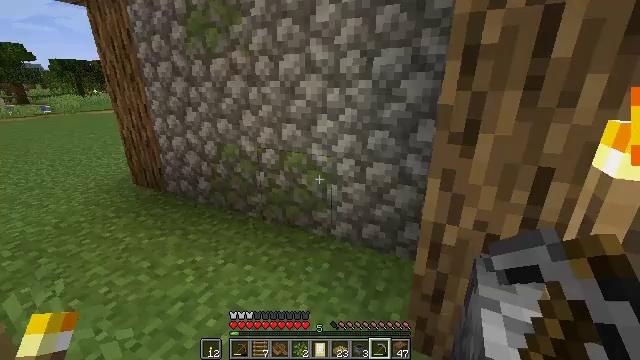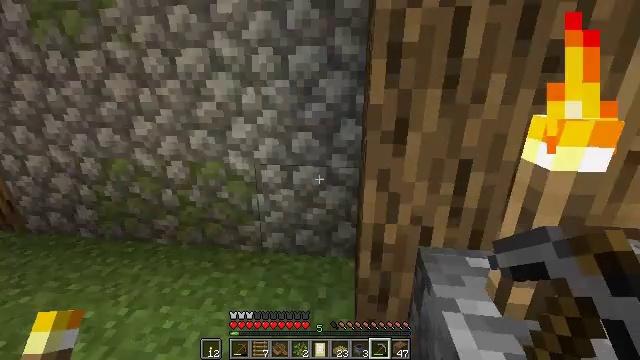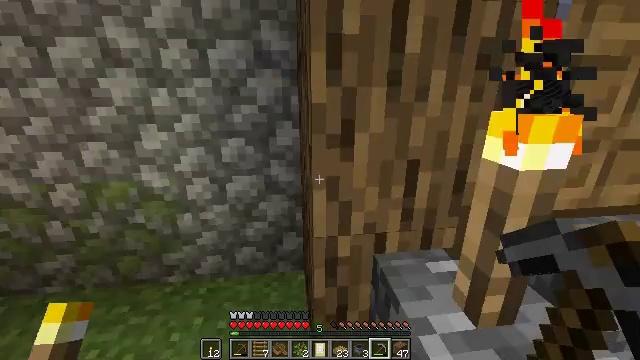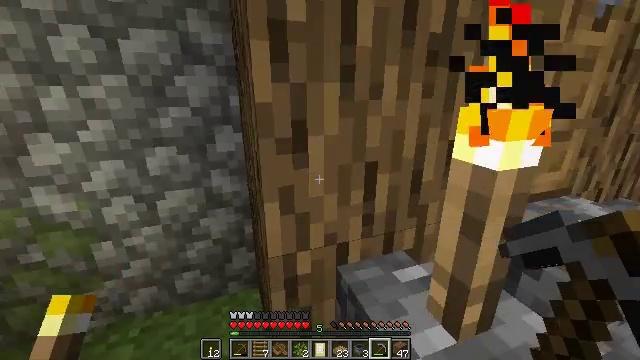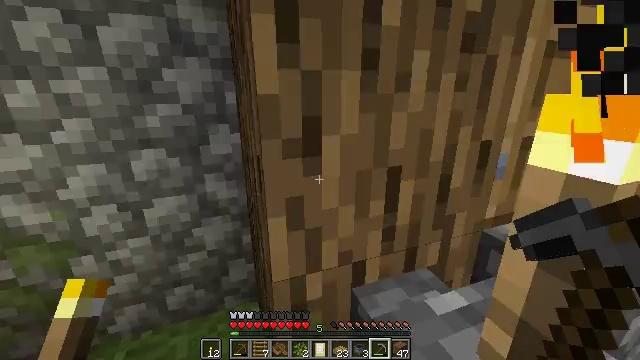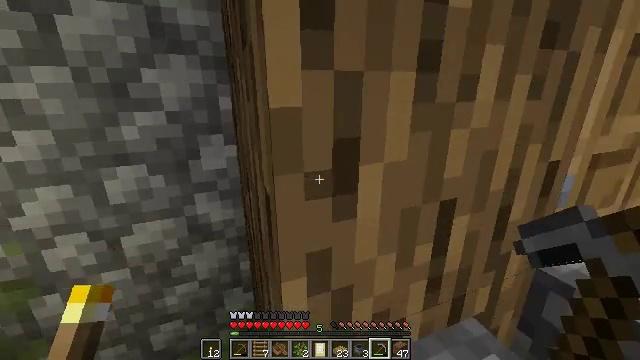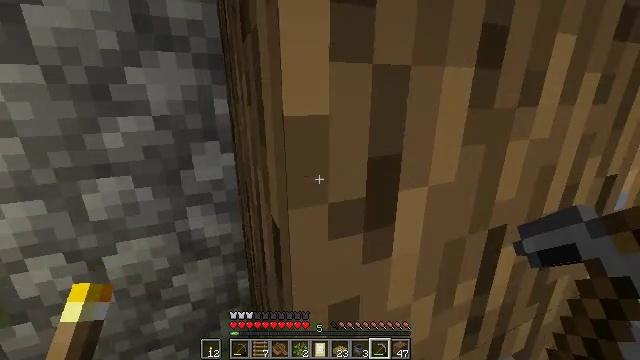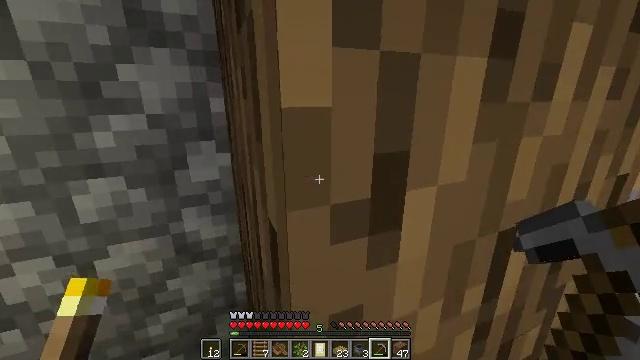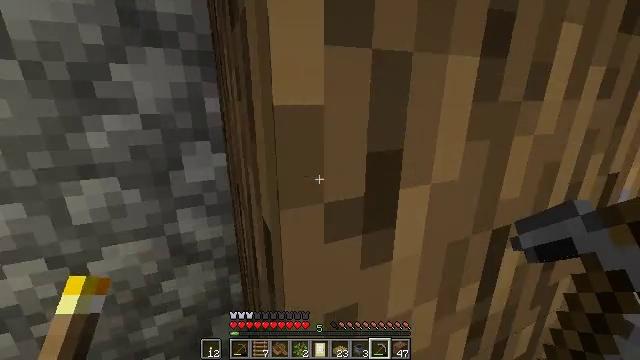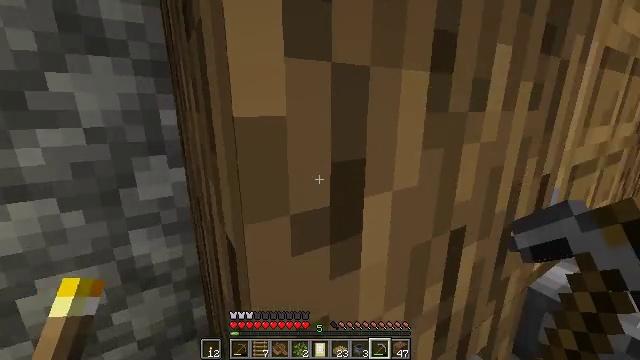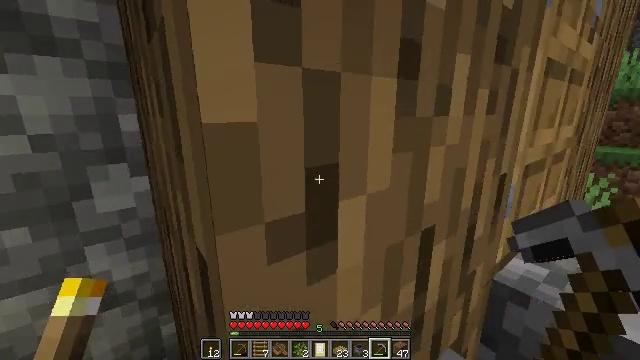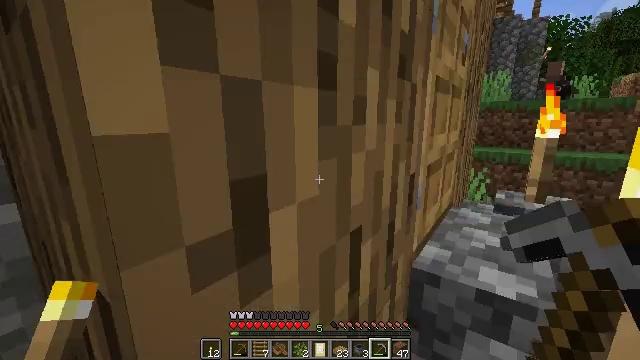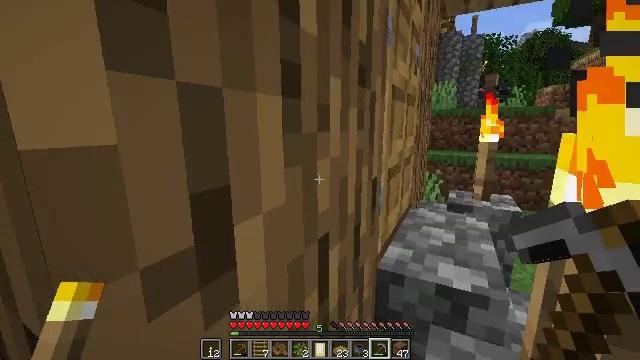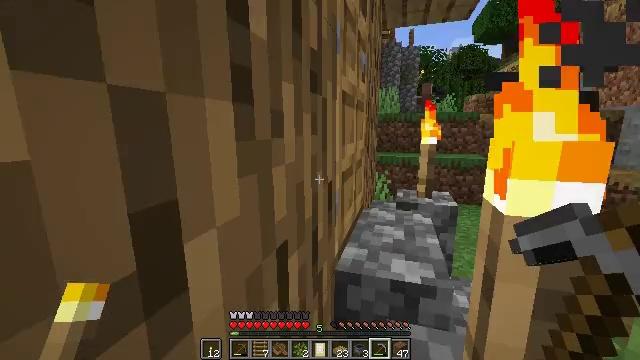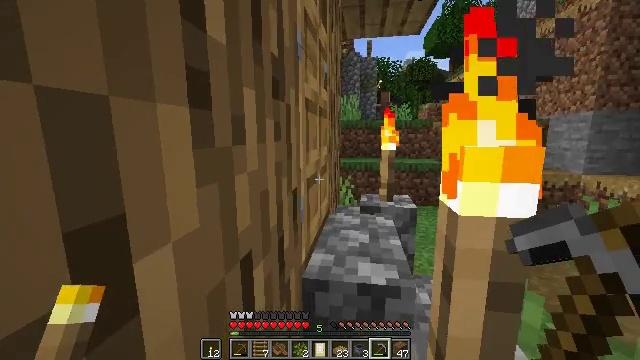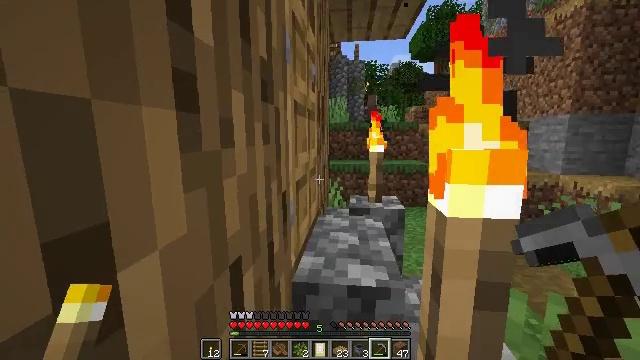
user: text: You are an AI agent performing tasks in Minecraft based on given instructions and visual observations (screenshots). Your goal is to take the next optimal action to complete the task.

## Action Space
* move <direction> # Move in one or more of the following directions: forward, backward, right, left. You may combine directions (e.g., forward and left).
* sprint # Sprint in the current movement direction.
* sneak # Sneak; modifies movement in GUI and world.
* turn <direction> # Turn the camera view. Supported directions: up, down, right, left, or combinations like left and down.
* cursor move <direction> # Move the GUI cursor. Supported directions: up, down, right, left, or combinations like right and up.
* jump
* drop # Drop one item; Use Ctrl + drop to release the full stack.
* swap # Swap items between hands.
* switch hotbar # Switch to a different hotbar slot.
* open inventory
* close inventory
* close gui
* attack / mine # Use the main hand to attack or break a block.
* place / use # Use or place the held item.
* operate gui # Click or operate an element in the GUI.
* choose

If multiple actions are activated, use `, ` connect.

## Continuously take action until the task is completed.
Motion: motion action
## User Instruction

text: Remove the cauldron from its current position.
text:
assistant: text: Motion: move forward, turn right
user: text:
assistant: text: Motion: move forward, turn right
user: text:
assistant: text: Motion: move forward, turn right
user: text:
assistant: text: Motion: move forward
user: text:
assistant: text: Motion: move forward, turn right
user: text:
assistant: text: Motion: move forward
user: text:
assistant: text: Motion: move forward
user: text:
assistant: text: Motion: move forward
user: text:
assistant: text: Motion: move forward, turn right and up
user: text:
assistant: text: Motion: move forward, turn right
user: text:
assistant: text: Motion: move forward, turn right and up
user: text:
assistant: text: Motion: move forward, turn right and up
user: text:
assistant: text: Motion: move forward, turn right
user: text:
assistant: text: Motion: move forward, turn right and up
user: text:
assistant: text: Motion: move forward, turn right
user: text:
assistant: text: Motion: move forward
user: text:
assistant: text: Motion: move forward
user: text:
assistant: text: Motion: move forward
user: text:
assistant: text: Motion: move forward
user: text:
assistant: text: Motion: move forward
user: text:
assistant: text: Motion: move forward
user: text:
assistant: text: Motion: move forward
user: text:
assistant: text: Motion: move forward, turn right
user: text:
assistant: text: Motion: move forward, turn right
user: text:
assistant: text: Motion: move forward, turn right
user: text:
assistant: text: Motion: move forward, turn right
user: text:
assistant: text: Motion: move forward, turn right
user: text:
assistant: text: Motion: move forward
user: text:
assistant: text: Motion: move forward
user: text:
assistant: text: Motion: move forward